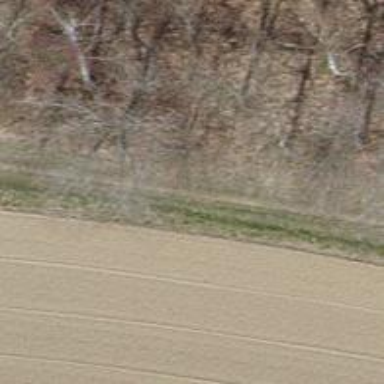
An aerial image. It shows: Path with woodchips surface.